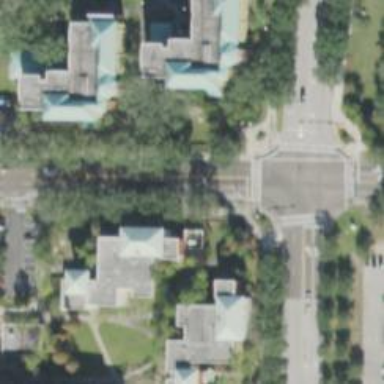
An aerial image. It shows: Footway on parkway.